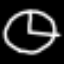
Label: clock